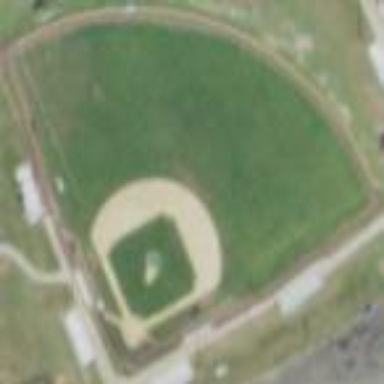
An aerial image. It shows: Baseball pitch for leisure land activities.